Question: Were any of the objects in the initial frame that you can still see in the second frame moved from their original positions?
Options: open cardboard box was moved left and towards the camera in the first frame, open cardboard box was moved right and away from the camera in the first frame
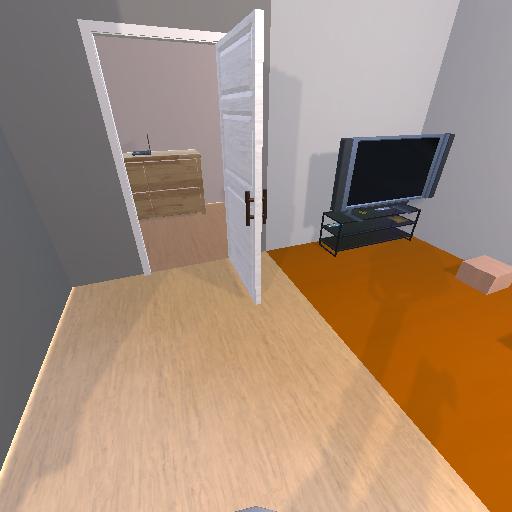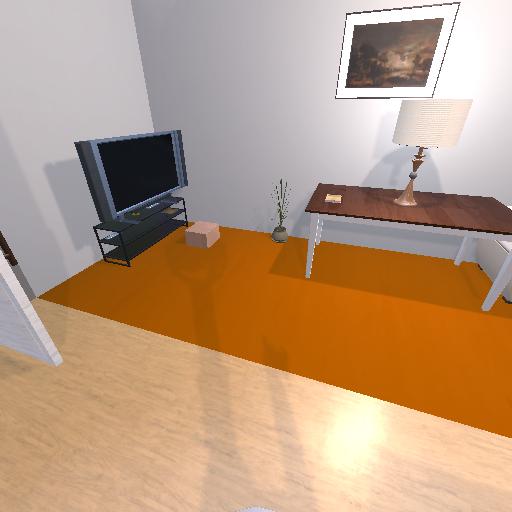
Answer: open cardboard box was moved left and towards the camera in the first frame